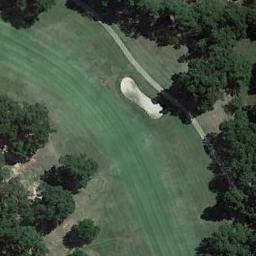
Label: golf_course